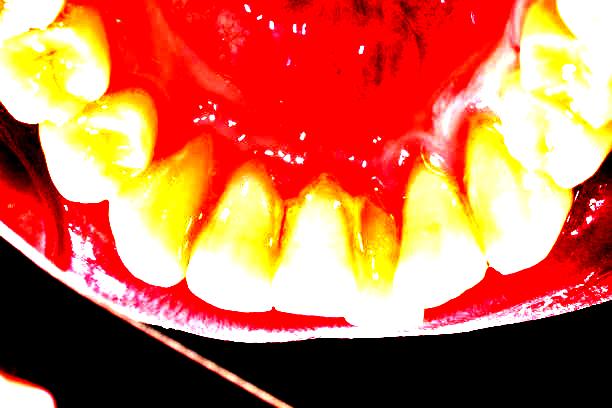
Condition: Calculus